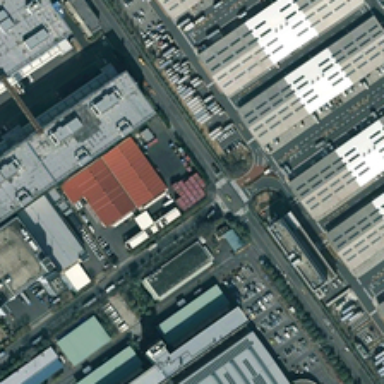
The industrial area covers a wide area and has many factories .